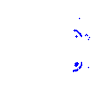
Particle: pion